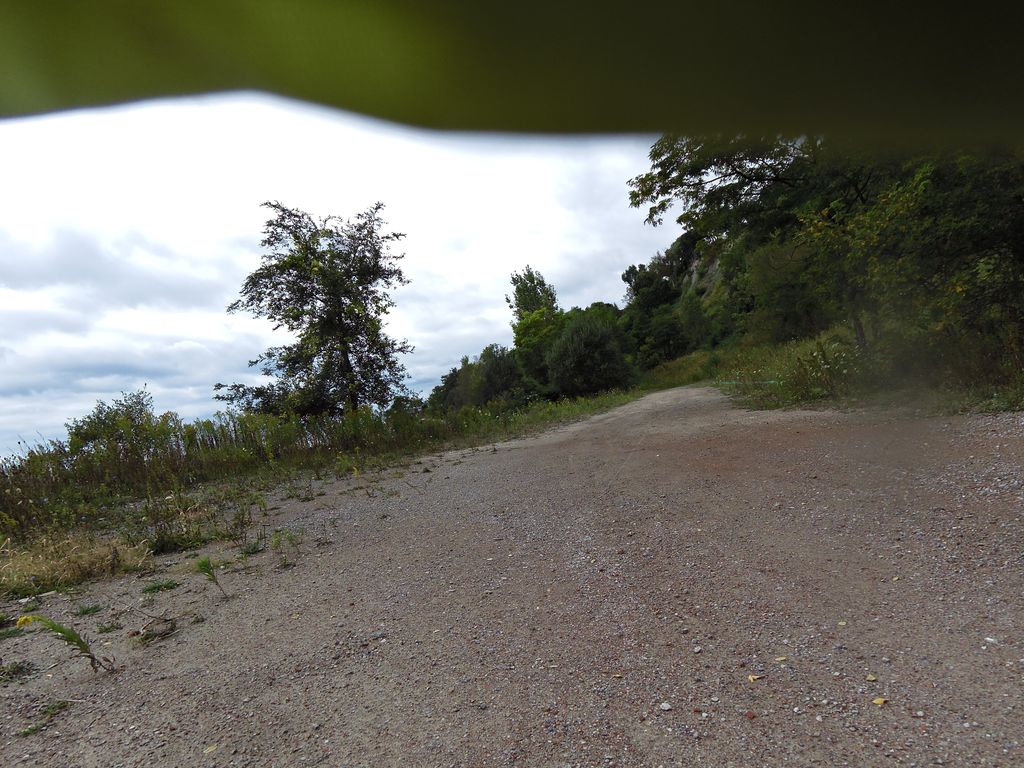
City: toronto